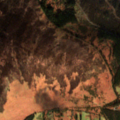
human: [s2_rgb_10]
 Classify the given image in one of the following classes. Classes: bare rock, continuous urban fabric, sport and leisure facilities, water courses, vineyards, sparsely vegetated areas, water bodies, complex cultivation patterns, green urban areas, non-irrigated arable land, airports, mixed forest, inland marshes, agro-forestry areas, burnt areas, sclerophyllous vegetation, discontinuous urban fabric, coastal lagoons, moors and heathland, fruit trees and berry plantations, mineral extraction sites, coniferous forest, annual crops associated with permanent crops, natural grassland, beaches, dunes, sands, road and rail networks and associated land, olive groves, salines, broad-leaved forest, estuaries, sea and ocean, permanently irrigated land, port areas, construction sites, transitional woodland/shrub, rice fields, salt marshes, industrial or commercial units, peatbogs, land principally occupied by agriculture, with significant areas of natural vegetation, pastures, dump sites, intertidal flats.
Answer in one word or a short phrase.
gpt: pastures, broad-leaved forest, coniferous forest, mixed forest, moors and heathland, transitional woodland/shrub